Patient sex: M
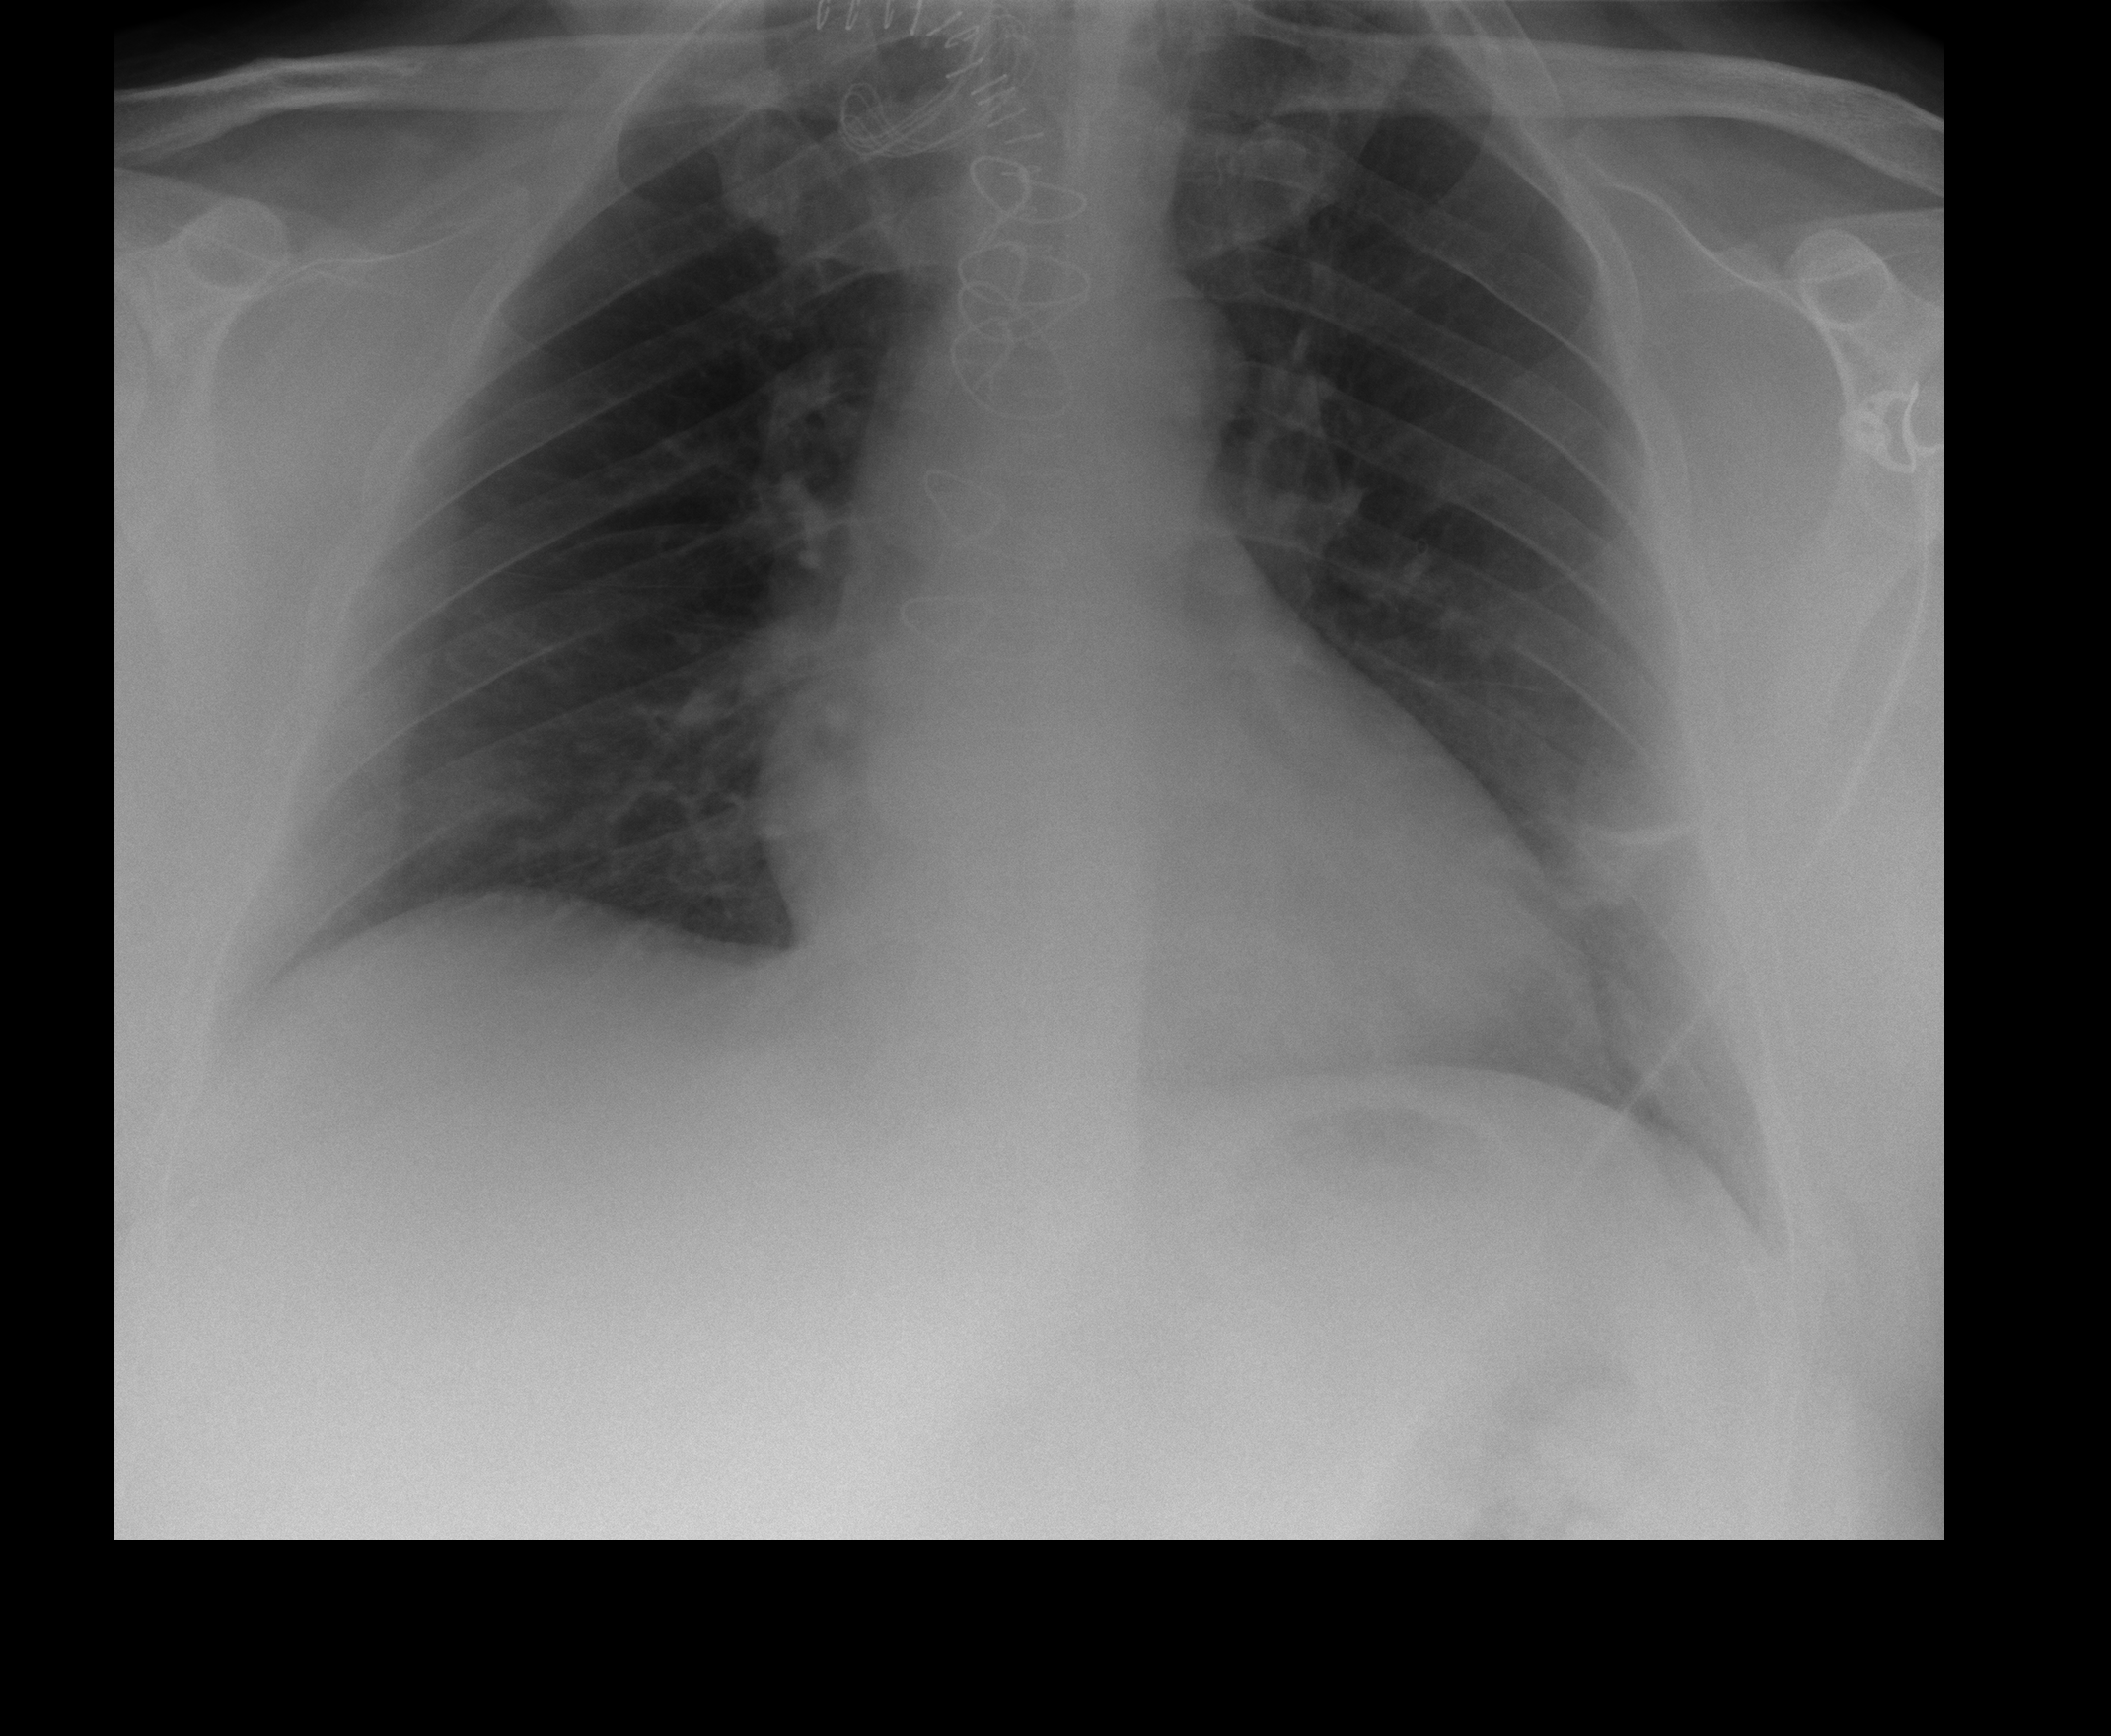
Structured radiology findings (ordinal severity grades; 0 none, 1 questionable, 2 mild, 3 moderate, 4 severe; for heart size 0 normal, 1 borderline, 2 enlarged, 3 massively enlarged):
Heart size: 0
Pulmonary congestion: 1
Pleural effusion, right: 0
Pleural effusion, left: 0
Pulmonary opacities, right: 0
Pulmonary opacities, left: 0
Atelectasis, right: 0
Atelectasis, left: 2